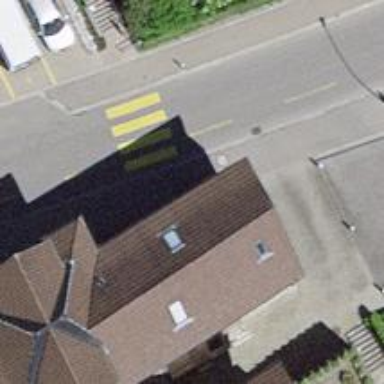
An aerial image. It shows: Marked zebra crossing on the road.